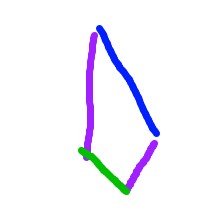
Shape: kite